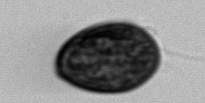
Label: Prorocentrum